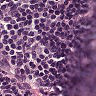
Metastatic tissue present: no